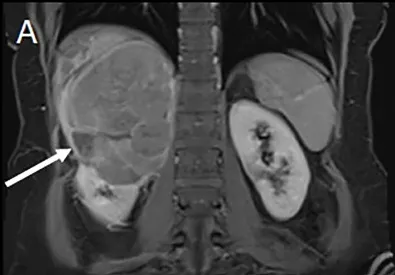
(A, D) Coronal T1-weighted VIBE-Dixon images, 5 minutes post-contrast. (A-C) A large mixed signal mass, again suspected to arise from the upper pole of the right kidney. 2A demonstrates contrast-enhancement within the liver parenchyma adjacent to the mass, which was initially suspected to represent hepatic parenchymal invasion.
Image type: radiology (mri)